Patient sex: F
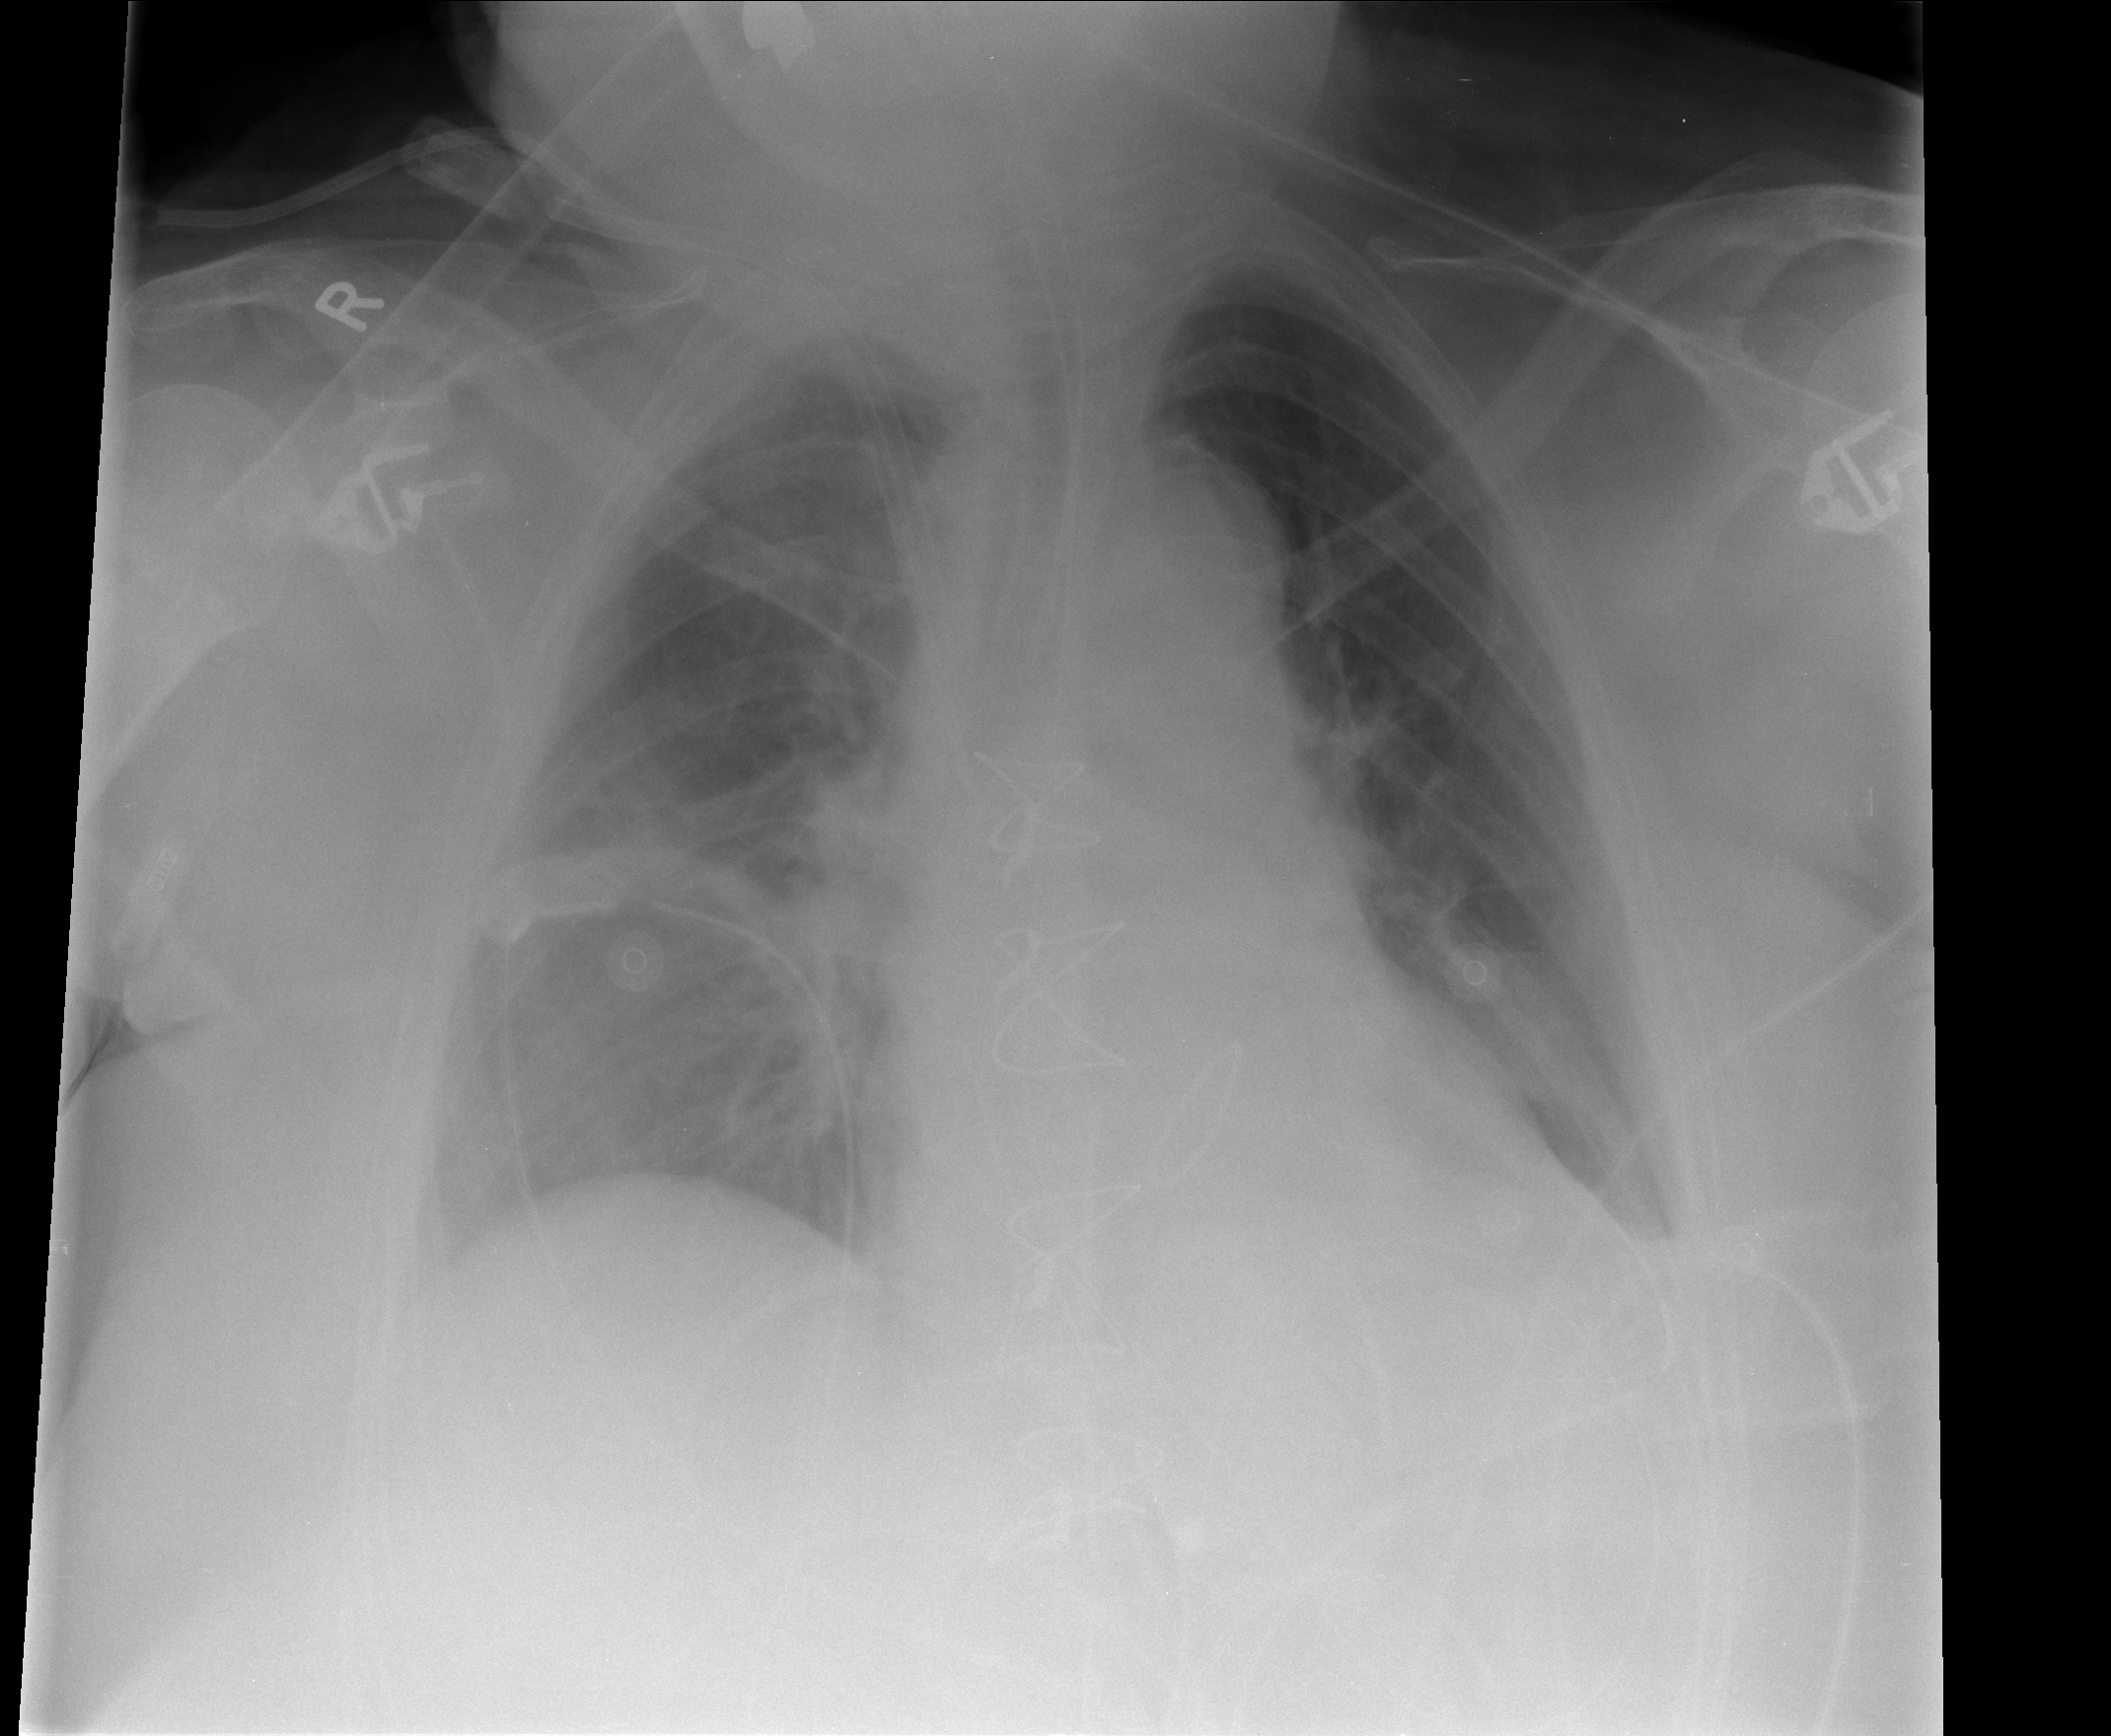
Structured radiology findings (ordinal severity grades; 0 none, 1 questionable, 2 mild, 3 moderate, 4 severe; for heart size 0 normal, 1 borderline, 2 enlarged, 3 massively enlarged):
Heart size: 0
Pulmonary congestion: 0
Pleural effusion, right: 0
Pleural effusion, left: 2
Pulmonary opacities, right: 0
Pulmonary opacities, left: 0
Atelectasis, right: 2
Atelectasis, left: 2